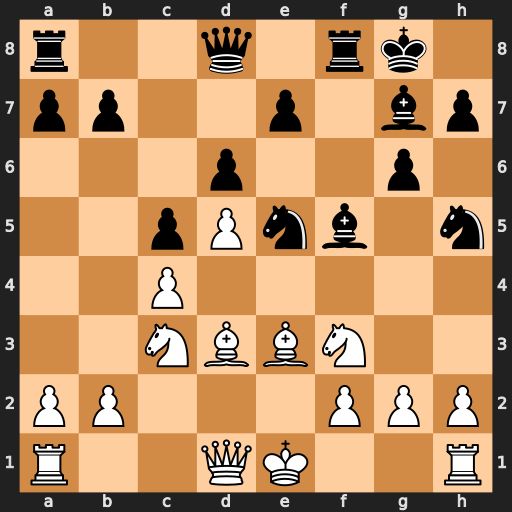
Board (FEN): r2q1rk1/pp2p1bp/3p2p1/2pPnb1n/2P5/2NBBN2/PP3PPP/R2QK2R
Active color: w
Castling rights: KQ
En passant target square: -
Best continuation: Nxe5 Bxe5 Bxf5 Bxc3+ bxc3